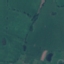
Land use / land cover class: Pasture